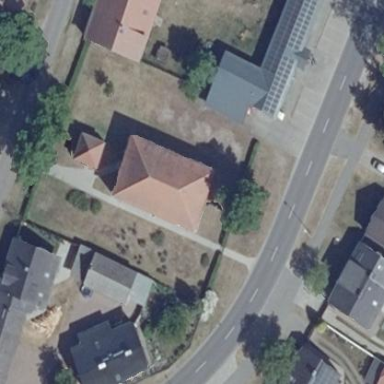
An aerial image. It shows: Church which is place of worship.